Field crop: maize
Growth stage: 2
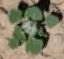
Species: chenopodium